Question:
I need to move a 'UITextView' up out of the way of the keyboard when some input is required. I am using the following code and it works perfectly with a 'UITextField' but not at all with a 'UITextView'.
'''
override func viewDidLoad() {
super.viewDidLoad()
NSNotificationCenter.defaultCenter().addObserver(self,
selector: #selector(DailyNotesViewController.keyboardWillShow(_:)),
name: UIKeyboardWillShowNotification,
object: nil)
NSNotificationCenter.defaultCenter().addObserver(self,
selector: #selector(DailyNotesViewController.keyboardWillHide(_:)),
name: UIKeyboardWillHideNotification,
object: nil)
}
deinit {
NSNotificationCenter.defaultCenter().removeObserver(self)
}
func adjustInsetForKeyboardShow(show: Bool, notification: NSNotification) {
let userInfo = notification.userInfo ?? [:]
let keyboardFrame = (userInfo[UIKeyboardFrameBeginUserInfoKey] as! NSValue).CGRectValue()
let adjustmentHeight = (CGRectGetHeight(keyboardFrame) + 20) * (show ? 1 : -1)
scrollView.contentInset.bottom += adjustmentHeight
scrollView.scrollIndicatorInsets.bottom += adjustmentHeight
}
func keyboardWillShow(notification: NSNotification) {
adjustInsetForKeyboardShow(true, notification: notification)
}
func keyboardWillHide(notification: NSNotification) {
adjustInsetForKeyboardShow(false, notification: notification)
}
'''
Kindly suggest what I am missing?
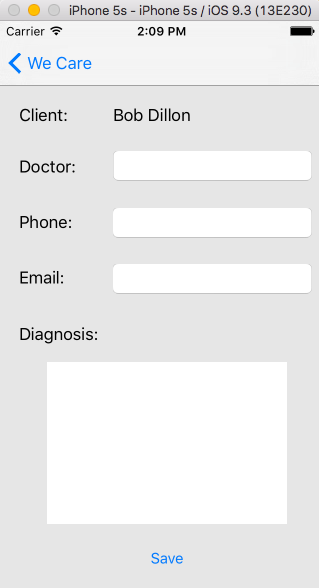
Answer: The actual solution turned out to be very simple.
On the UITextView, set scrollingEnabled to False.
Thanks for all the assistance.